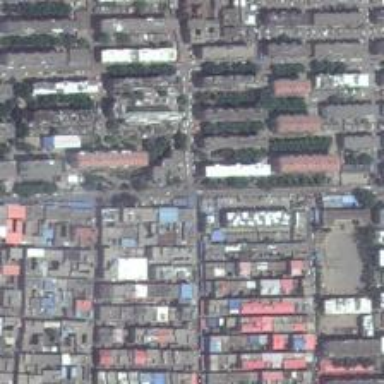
Rows of buildings are neatly divided into four parts with a football field in the street corner .